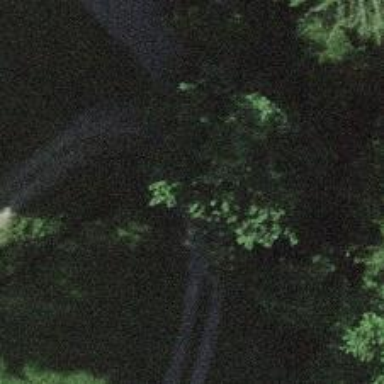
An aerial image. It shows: Culvert tunnel.